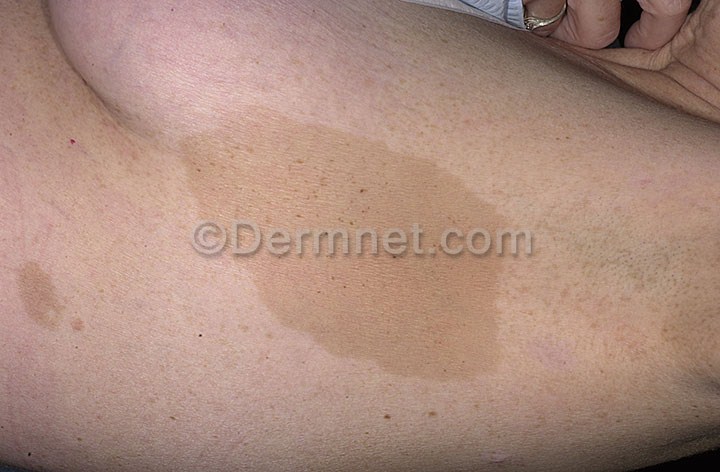
Disease: Systemic Disease